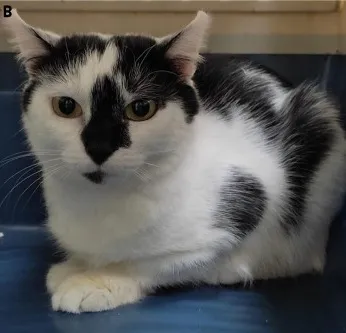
After. Treatment.
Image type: medical_photograph (oral_photograph)